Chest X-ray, PA view. Patient: 39 years old, sex M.
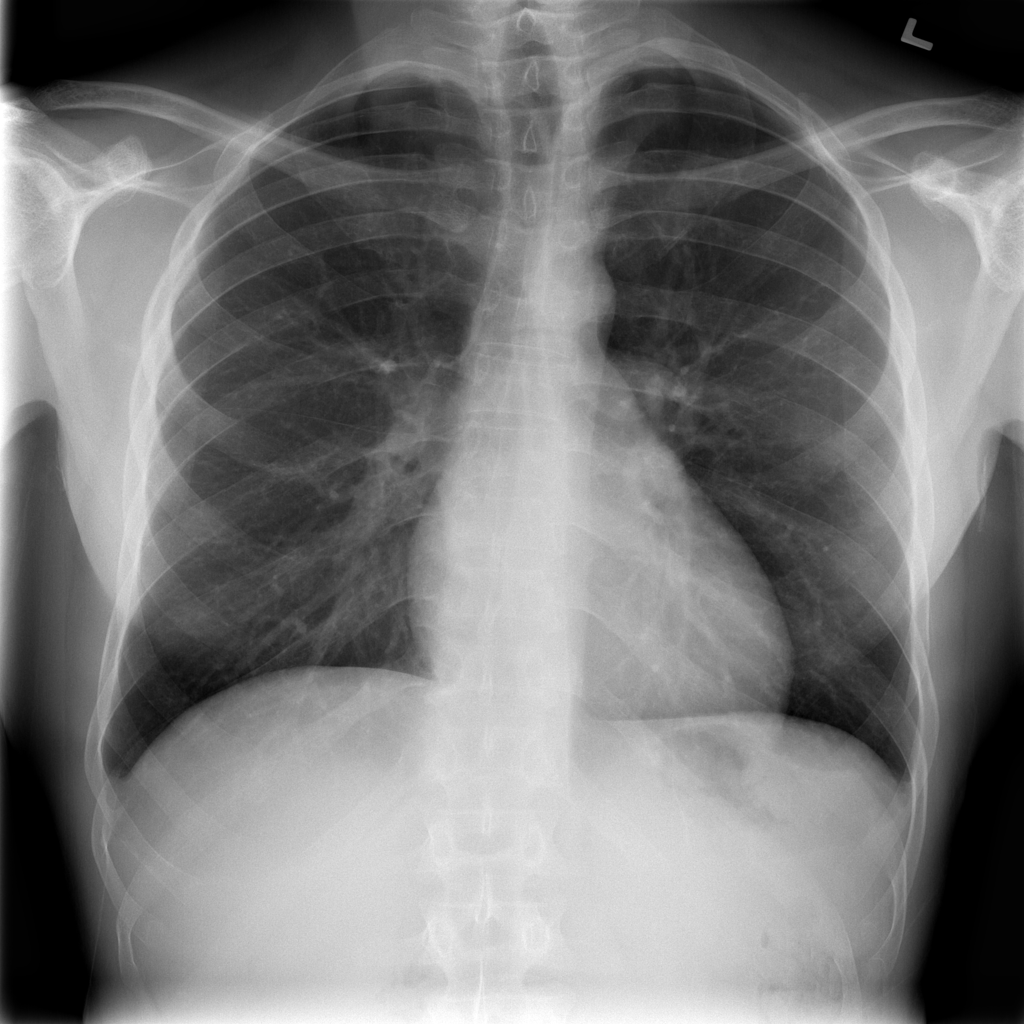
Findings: No Finding